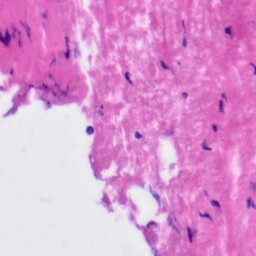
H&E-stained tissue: Tonsil